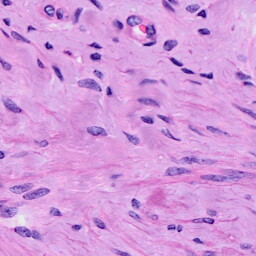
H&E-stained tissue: Cervix